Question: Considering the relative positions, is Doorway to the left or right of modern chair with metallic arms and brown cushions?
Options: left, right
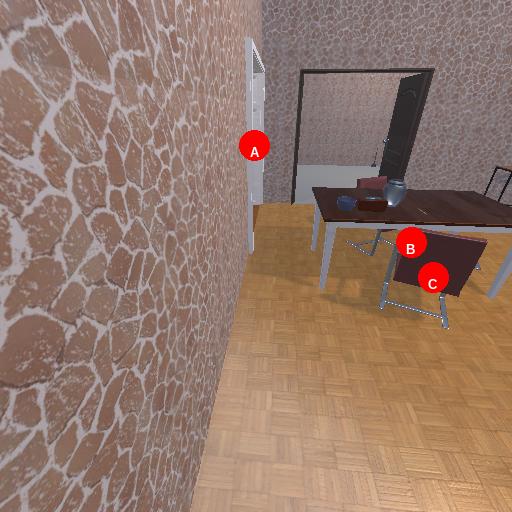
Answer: left